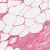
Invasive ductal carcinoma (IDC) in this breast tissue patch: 0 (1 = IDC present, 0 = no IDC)